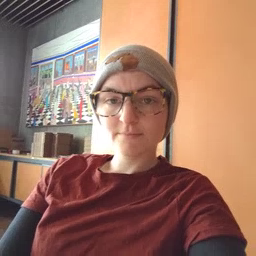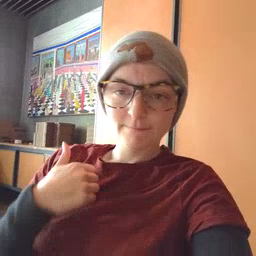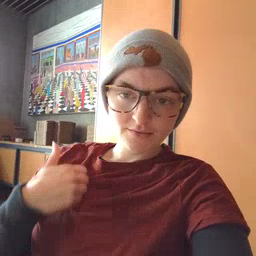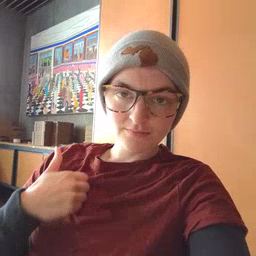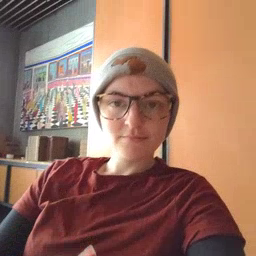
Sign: bath